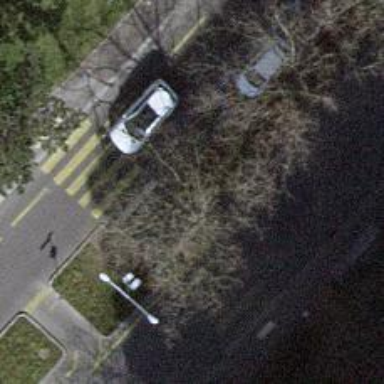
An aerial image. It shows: Avenue lined with trees.